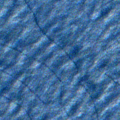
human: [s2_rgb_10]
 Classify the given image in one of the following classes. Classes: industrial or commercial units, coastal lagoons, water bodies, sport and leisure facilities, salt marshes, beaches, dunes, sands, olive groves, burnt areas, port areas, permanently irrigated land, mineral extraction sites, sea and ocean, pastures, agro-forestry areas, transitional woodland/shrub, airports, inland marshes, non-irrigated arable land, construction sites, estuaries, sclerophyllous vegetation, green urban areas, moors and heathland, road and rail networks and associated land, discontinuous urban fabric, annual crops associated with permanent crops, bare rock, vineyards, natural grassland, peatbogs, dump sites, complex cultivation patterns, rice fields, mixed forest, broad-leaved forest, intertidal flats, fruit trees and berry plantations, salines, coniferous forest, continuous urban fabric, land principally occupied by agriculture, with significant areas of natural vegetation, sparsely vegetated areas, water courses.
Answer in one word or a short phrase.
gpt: sea and ocean